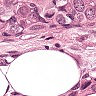
Metastatic tissue present: yes